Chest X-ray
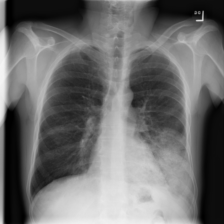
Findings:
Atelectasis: negative
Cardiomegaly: negative
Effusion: negative
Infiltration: negative
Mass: negative
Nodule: negative
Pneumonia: positive
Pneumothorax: negative
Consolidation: negative
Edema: negative
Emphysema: negative
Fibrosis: negative
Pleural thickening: negative
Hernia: negative